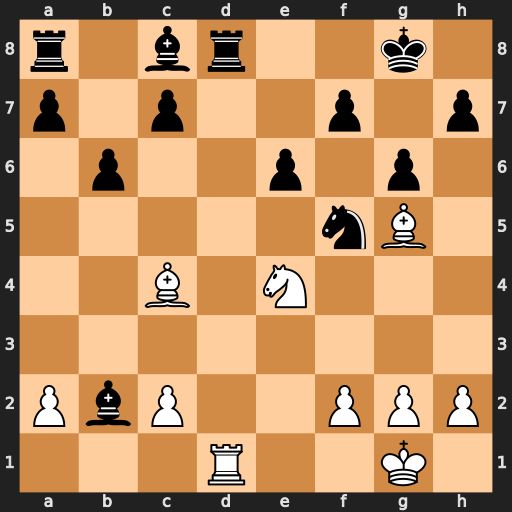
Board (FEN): r1br2k1/p1p2p1p/1p2p1p1/5nB1/2B1N3/8/PbP2PPP/3R2K1
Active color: w
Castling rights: -
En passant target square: -
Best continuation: Rxd8+ Kg7 c3 Bxc3 Nxc3